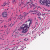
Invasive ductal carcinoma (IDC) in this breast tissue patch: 0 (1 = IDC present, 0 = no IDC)